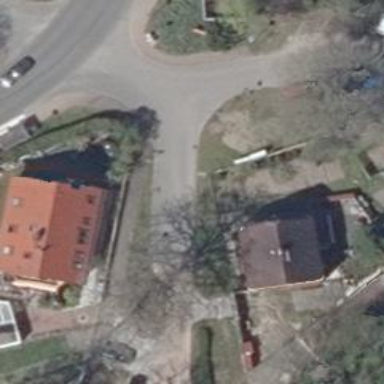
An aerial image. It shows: Paved living street.